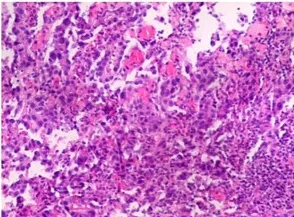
(B) Pathological examination of a biopsy specimen found adenocarcinoma.
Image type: pathology (h&e)